Question: I have created a custom view by extending Relative Layout and it looks like this:

The layout for the view:
'''
<?xml version="1.0" encoding="utf-8"?>
<merge xmlns:android="http://schemas.android.com/apk/res/android">
<RelativeLayout android:layout_width="wrap_content"
android:layout_height="wrap_content" android:gravity="center_horizontal">
<ImageView android:id="@+id/type_picture_preview"
android:layout_width="wrap_content" android:layout_height="wrap_content"
android:src="@drawable/type_picture_noimage" android:layout_alignParentRight="true"
android:paddingTop="15dip" android:paddingRight="15dip" />
<ImageView android:id="@+id/type_picture_delete" android:src="@drawable/type_picture_delete"
android:layout_width="wrap_content" android:layout_height="wrap_content"
android:layout_alignParentRight="true" />
</RelativeLayout>
</merge>
'''
I am struggling to get two or more layouts on a single line. Any ideas where I am going wrong?
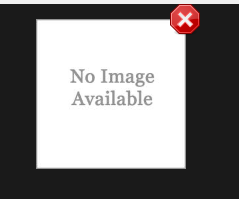
Answer: I had to hard code the width/height using dips.